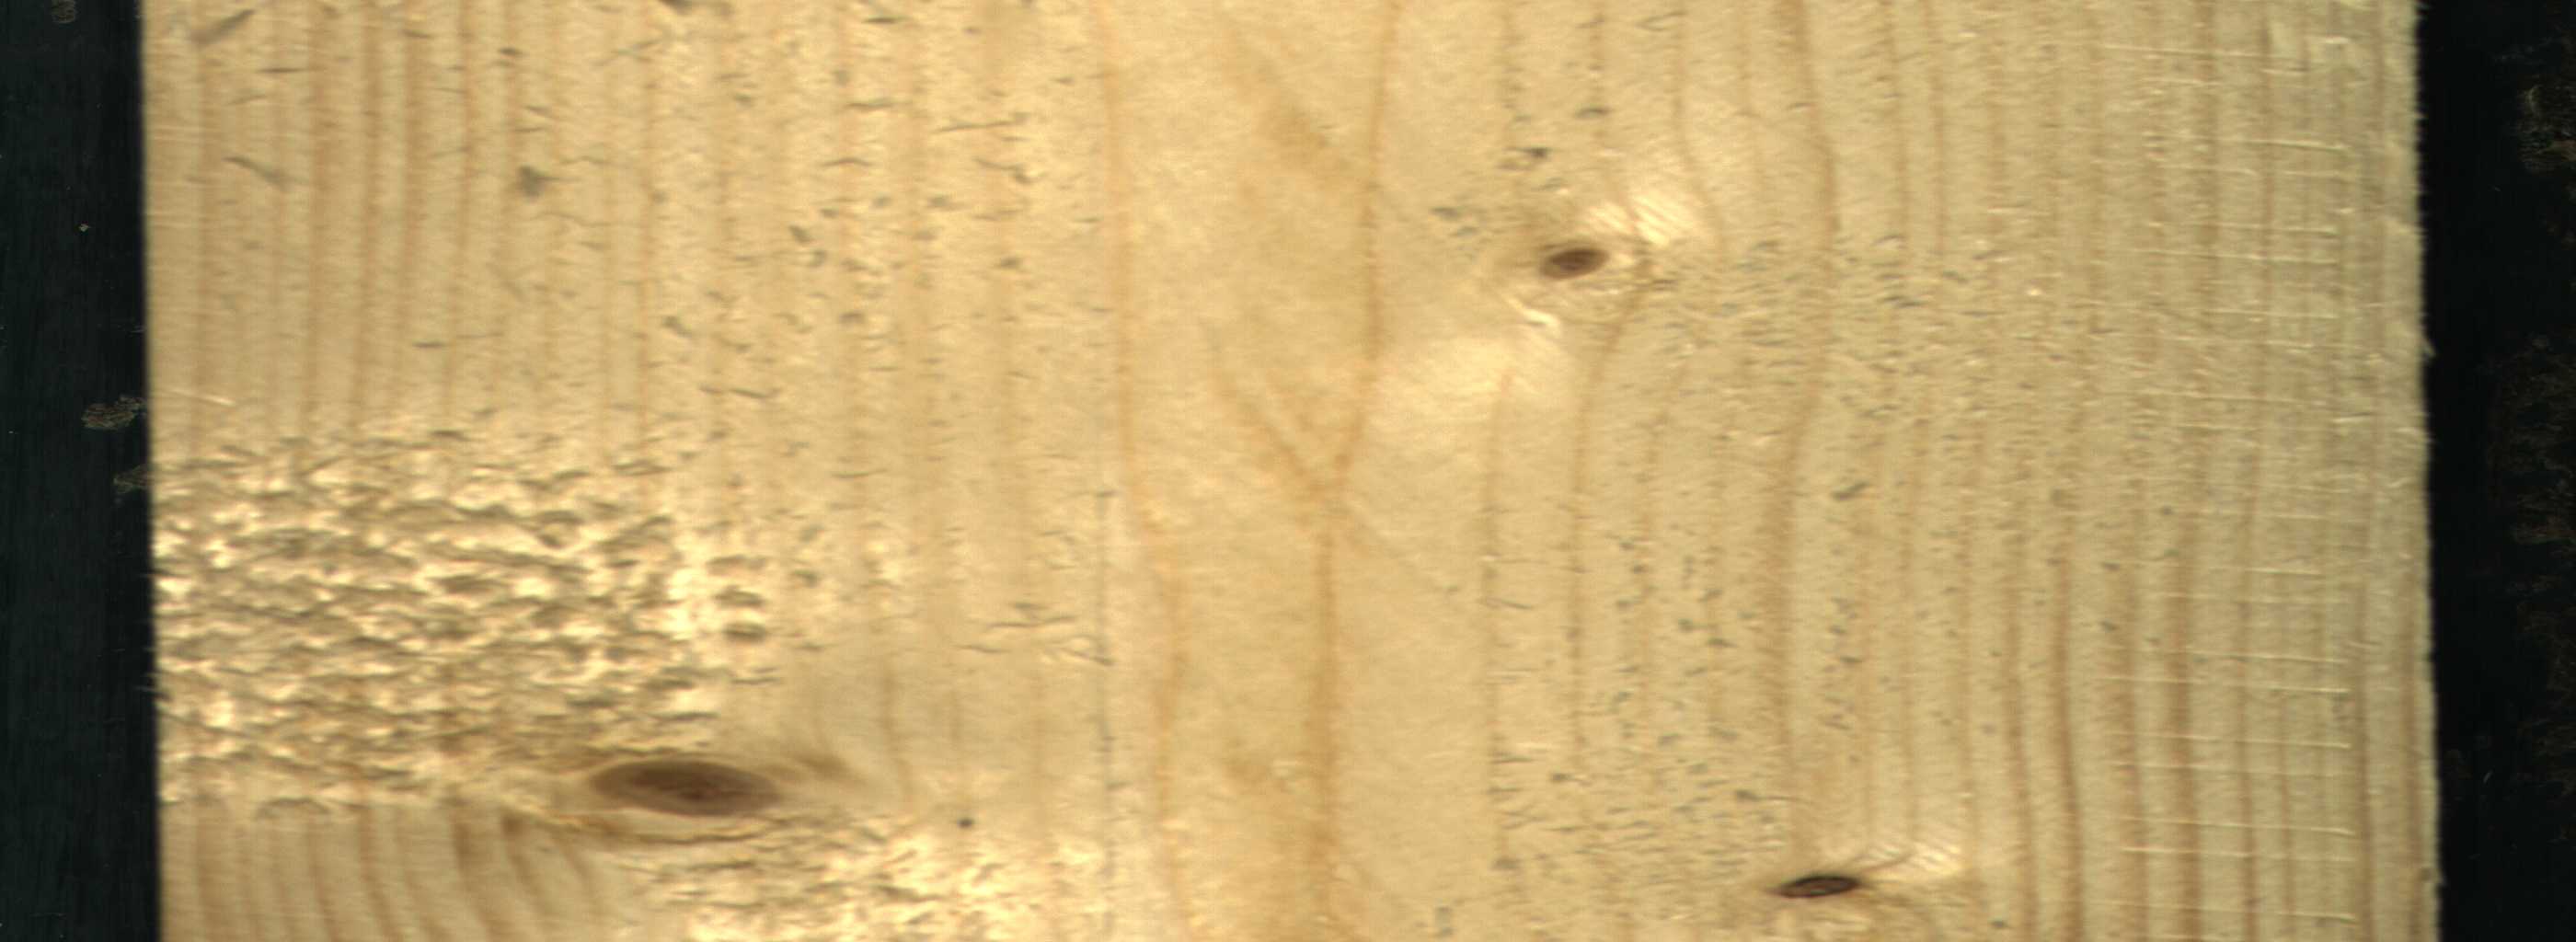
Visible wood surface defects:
Dead_Knot
Live_Knot
Live_Knot